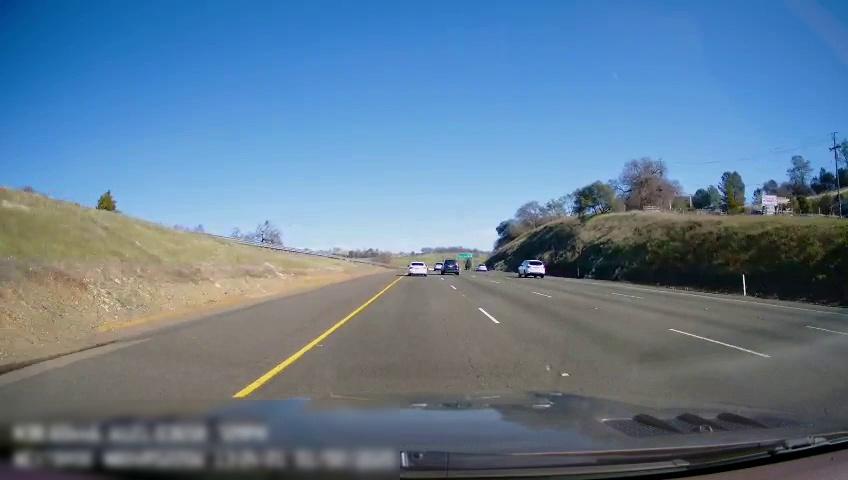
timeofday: Day
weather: Sunny
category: Drivable Space
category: Vehicles | Car
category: Vehicles | SUV
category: Vehicles | SUV
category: Vehicles | SUV
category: Vehicles | Car
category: Lanes | Current Lane
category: Lanes | Current Lane
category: Lanes | Alternate Lane
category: Lanes | Alternate Lane
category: Lanes | Alternate Lane
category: Traffic | Signs